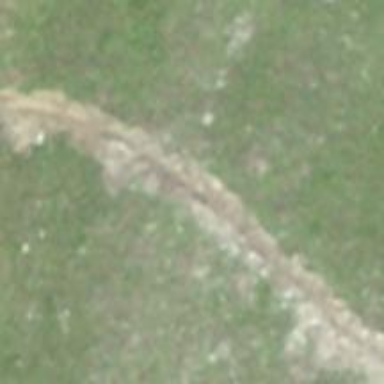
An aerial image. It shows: Gravel track with Grade 3 quality.